Question: i am using mvc 4 application. actually my application it should running correctly by suddenly it showing compilation error and cleared all the temp files also it not working please help me
My error is:

View Code
'''
<div id="page-wrapper">
<div class="row">
<div class="@ViewBag.HideClass">
@ViewBag.Message
</div>
<div class="col-lg-12">
<h2 class="page-header"> User Registration </h2>
<input type="hidden" id="MenuId" value="@(int)MenuDetails.MenuCompanyMaster" />
</div>
<!-- /.col-lg-12 -->
</div>
'''
thank in advane
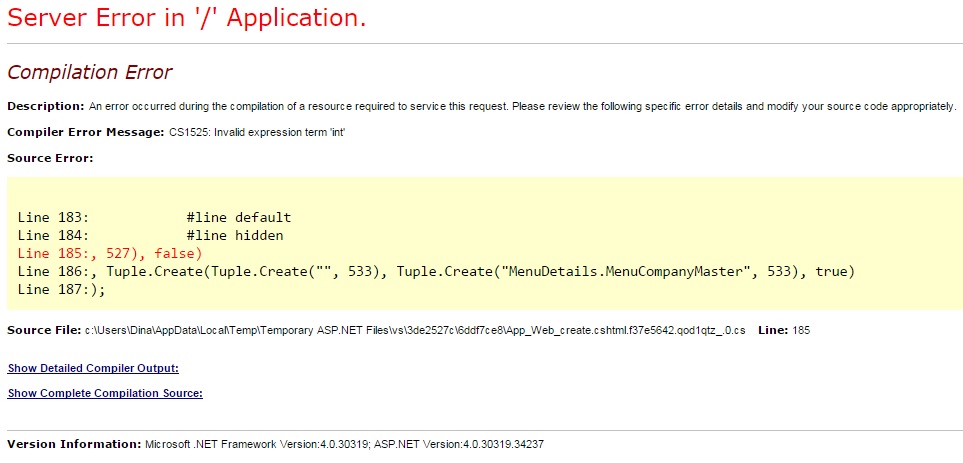
Answer: In your view page try changing this:
'''
value="@(int)MenuDetails.MenuCompanyMaster"
'''
To this:
'''
value="@((int)MenuDetails.MenuCompanyMaster)"
'''
In Razor syntax, an '@' section followed by a '(' will end the C# code at the nearest matching ')'. In this case, it's just the '@(int)'. The 'MenuDetails.MenuCompanyMaster' section ends up being random other markup. By wrapping everything in an extra '()' it indicates to the Razor parser that it's all one expression.
However, I'm not certain if that will fully solve the problem that you have.